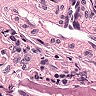
Metastatic tissue present: no